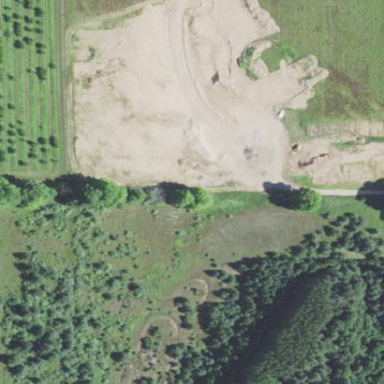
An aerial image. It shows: Sports center dedicated to motocross activities.